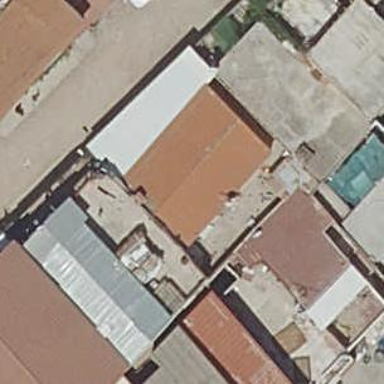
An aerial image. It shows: Detached building.